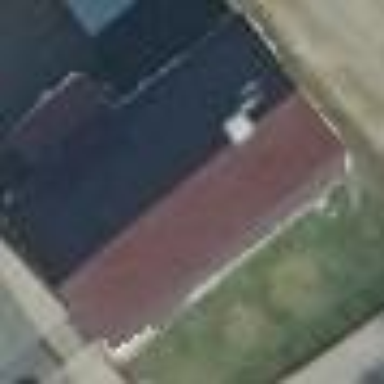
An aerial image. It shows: Simple house.